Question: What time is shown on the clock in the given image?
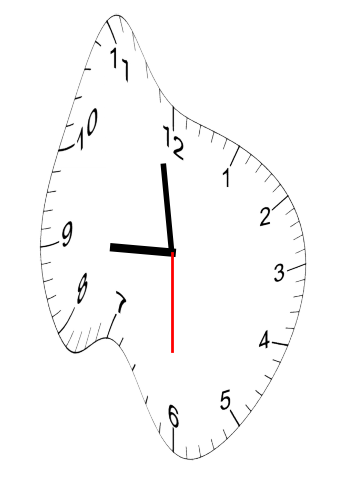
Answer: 08:58:30